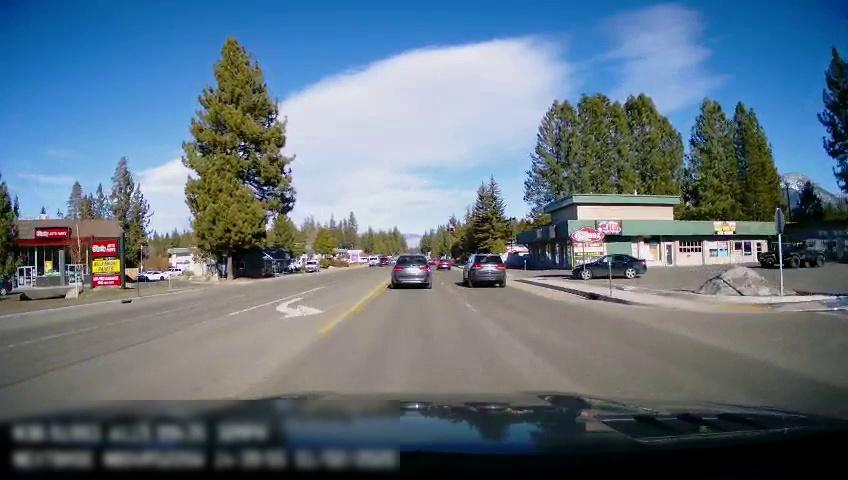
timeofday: Day
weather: Sunny
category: Drivable Space
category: Vehicles | Car
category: Vehicles | Car
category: Vehicles | SUV
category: Vehicles | SUV
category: Vehicles | SUV
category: Vehicles | SUV
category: Vehicles | Car
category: Vehicles | Truck
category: Lanes | Opposite Lane
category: Lanes | Current Lane
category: Lanes | Current Lane